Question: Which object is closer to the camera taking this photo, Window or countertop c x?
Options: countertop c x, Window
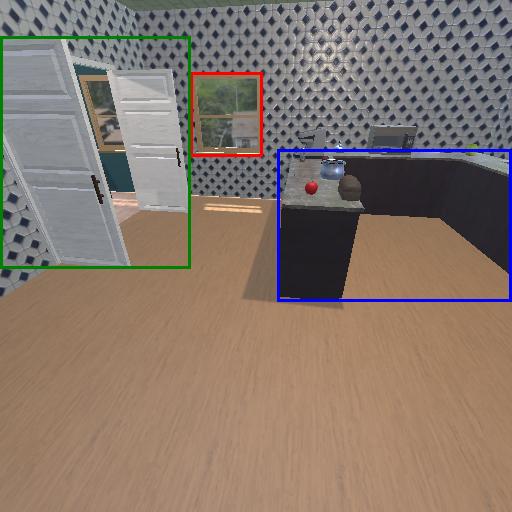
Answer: countertop c x